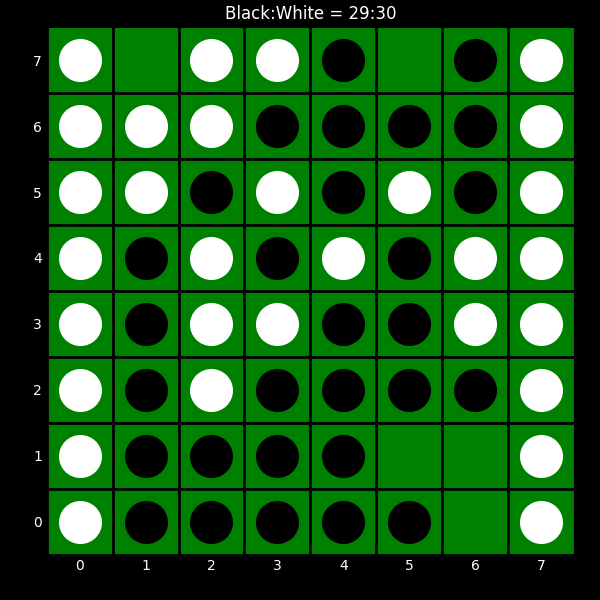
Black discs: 29
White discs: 30